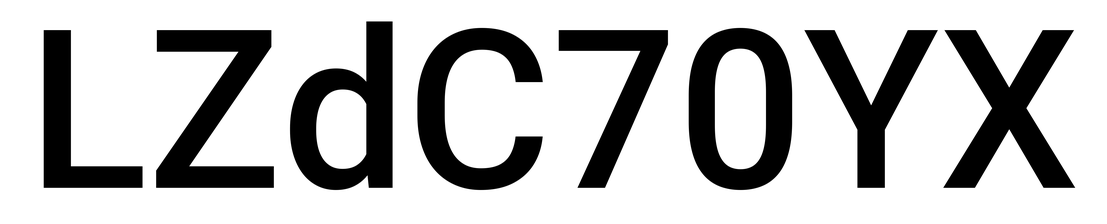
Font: Roboto_Medium